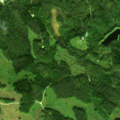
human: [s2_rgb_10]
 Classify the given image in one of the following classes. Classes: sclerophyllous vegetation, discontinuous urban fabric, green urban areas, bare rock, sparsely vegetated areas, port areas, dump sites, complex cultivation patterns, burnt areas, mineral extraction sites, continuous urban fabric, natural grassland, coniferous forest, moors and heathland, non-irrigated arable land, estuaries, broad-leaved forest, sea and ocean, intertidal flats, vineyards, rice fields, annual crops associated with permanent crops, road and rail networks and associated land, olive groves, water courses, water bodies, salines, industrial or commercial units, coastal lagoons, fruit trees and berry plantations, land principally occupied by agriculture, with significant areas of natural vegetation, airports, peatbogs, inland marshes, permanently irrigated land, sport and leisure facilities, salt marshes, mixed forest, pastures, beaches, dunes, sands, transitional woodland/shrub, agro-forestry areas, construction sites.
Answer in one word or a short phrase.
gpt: coniferous forest, mixed forest, transitional woodland/shrub